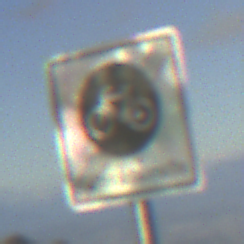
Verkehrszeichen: EndeFahrradstrasse
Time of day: SunriseSunset
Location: Outdoor (Nature)
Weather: PartlyCloudy
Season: NotSpecified
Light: Natural